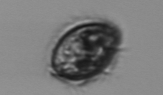
Label: Pleuronema